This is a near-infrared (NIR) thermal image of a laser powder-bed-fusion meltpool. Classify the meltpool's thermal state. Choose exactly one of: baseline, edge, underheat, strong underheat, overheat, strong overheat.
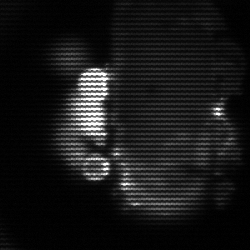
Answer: strong underheat